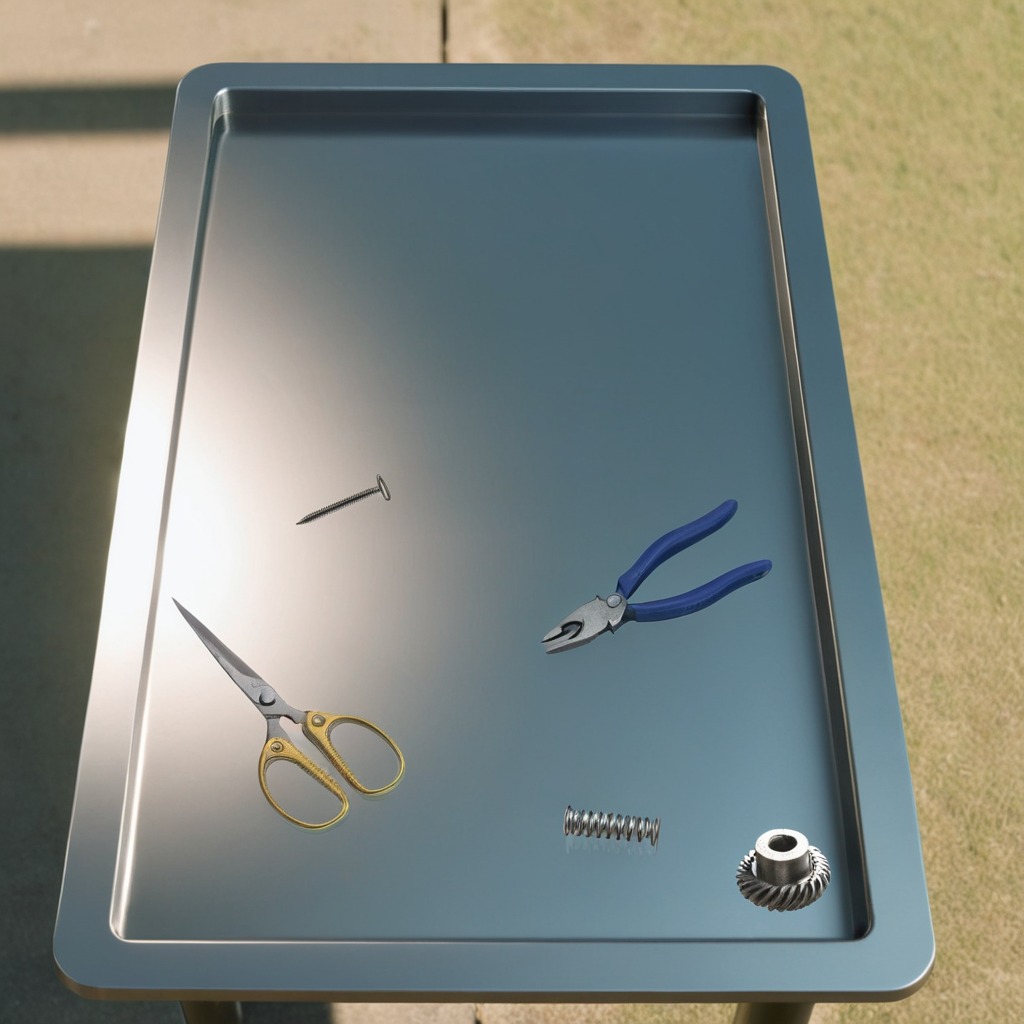
A steel gear with teeth, an iron nail, pliers, a coiled metal spring, and a pair of scissors are lying on the table.